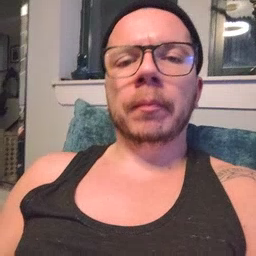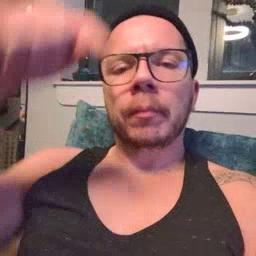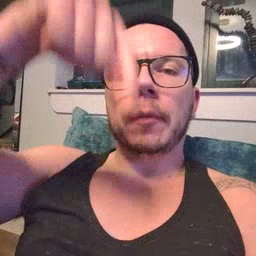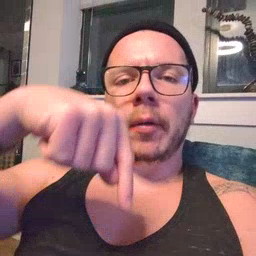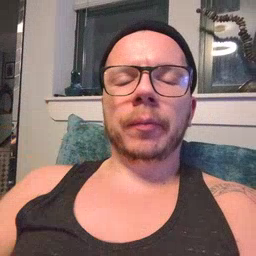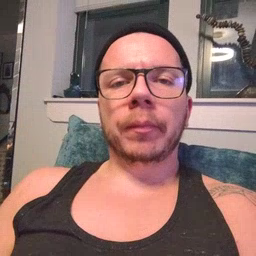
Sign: down